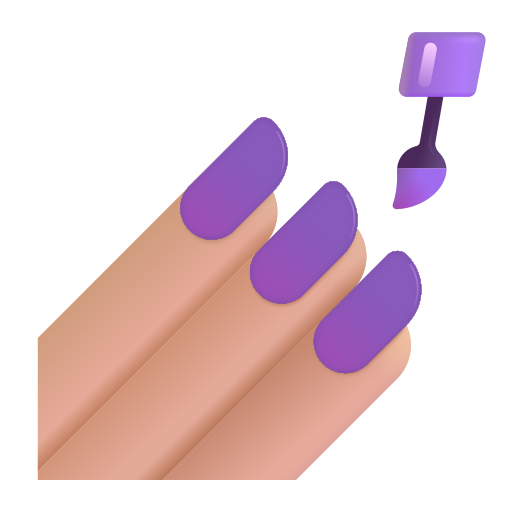
nail polish color  light